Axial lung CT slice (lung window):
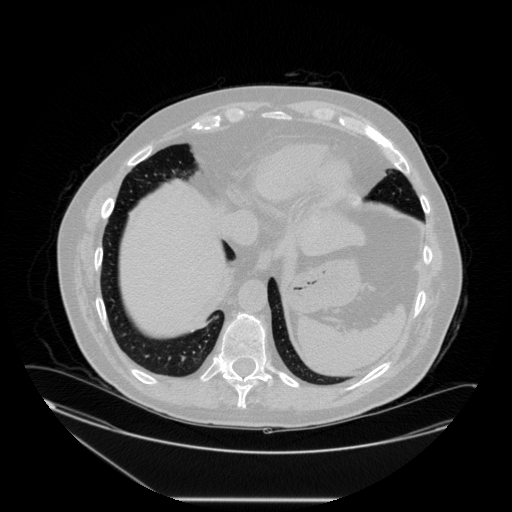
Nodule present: no